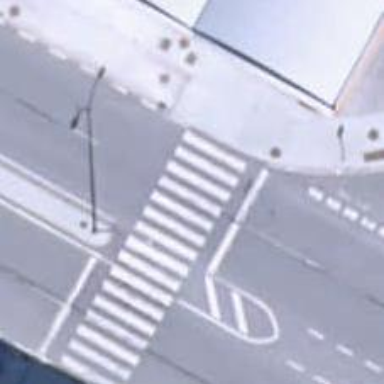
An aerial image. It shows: Marked road crossing.